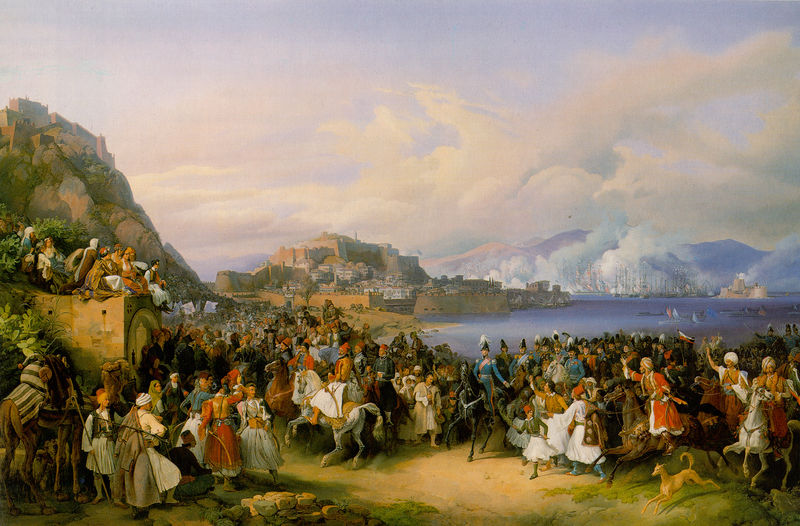
Titel: Einzug König Ottos von Griechenland in Nauplia
Künstler: Peter von Hess
Standort: München
Institution: Neue Pinakothek
Schlagwörter: baum, berg, blau, dunkel, felsen, feuer, gemälde, gruppe, himmel, kampf, mann, meer, schatten, wasser, weiß, wolken, bäume, fluss, frauen, gelb, grün, landschaft, menschen, mädchen, ocker, sand, see, stadt, teich, ufer, braun, bunt, frau, hell, hintergrund, kleid, kleider, licht, männer, orange, schwarz, straße, szene, tür, vordergrund, gebäude, gras, haus, hund, hunde, rot, schleier, schloss, schnee, tier, tiere, weg, wolke, ansammlung, beige, fest, gesellschaft, masse, menge, tanz, versammlung, feier, feiern, geschichte, historie, kleidung, mensch, stein, steine, bach, dämmerung, erde, ferne, gräser, häuser, hügel, natur, gewässer, qualm, rauch, sonne, insel, land, gold, stoff, stoffe, kind, personen, person, pflanze, pflanzen, renaissance, rosa, kinder, pferd, pferde, reiter, ranken, bewölkt, küste, schiff, schiffe, segelschiffe, strand, ruhe, fahnen, italien, ort, zuschauer, jungen, berge, fels, gebirge, gipfel, sonnenlicht, dorf, mauer, dunst, nebel, tag, violett, weis, platz, hafen, wagen, brand, krieg, schlacht, staffage, treppe, treppen, wetter, gefolge, soldaten, tor, bucht, gruppen, ruine, burg, orient, orientalisch, palast, abschied, alpen, tageslicht, festung, militär, revolution, uniformen, soldat, kundgebung, menschenmasse, rennen, volk, kittel, ruinen, offizier, frieden, menschenmenge, ritter, österreich, ranke, tracht, gemäuer, arabisch, türkisch, efeu, soladt, anwesen, mauern, windhund, ross, mittelalter, empfang, felse, siedlung, historismus, trachten, prozession, umzug, tempel, flaggen, lasttier, ankunft, parade, städte, rösser, turban, türkei, aufzug, action, alpe, neue, araber, turbane, offiziere, pinakothek, binnensee, kamel, dörfer, seeschlacht, bebäude, voll, menschenmassen, osmane, osmanen, mediteran, feldherren, türken, ansturm, kamele, gefolgschaft, orientalen, deutsche, mauervorsprung, balkan, häuer, festivität, kmpf, ofiziere, pinakothe, schiffe reiter, radau, menschenmenger, pfetde